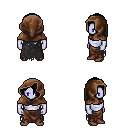
a pixel art fantasy rpg character, male body template, dark elf, purple skin, black tattered cape, robe skirt, black bangs hairstyle, cloth hood, brown shoes, four views (front, back, left, right), 2x2 character sprite sheet, small pixel art, hard edges, no anti-aliasing